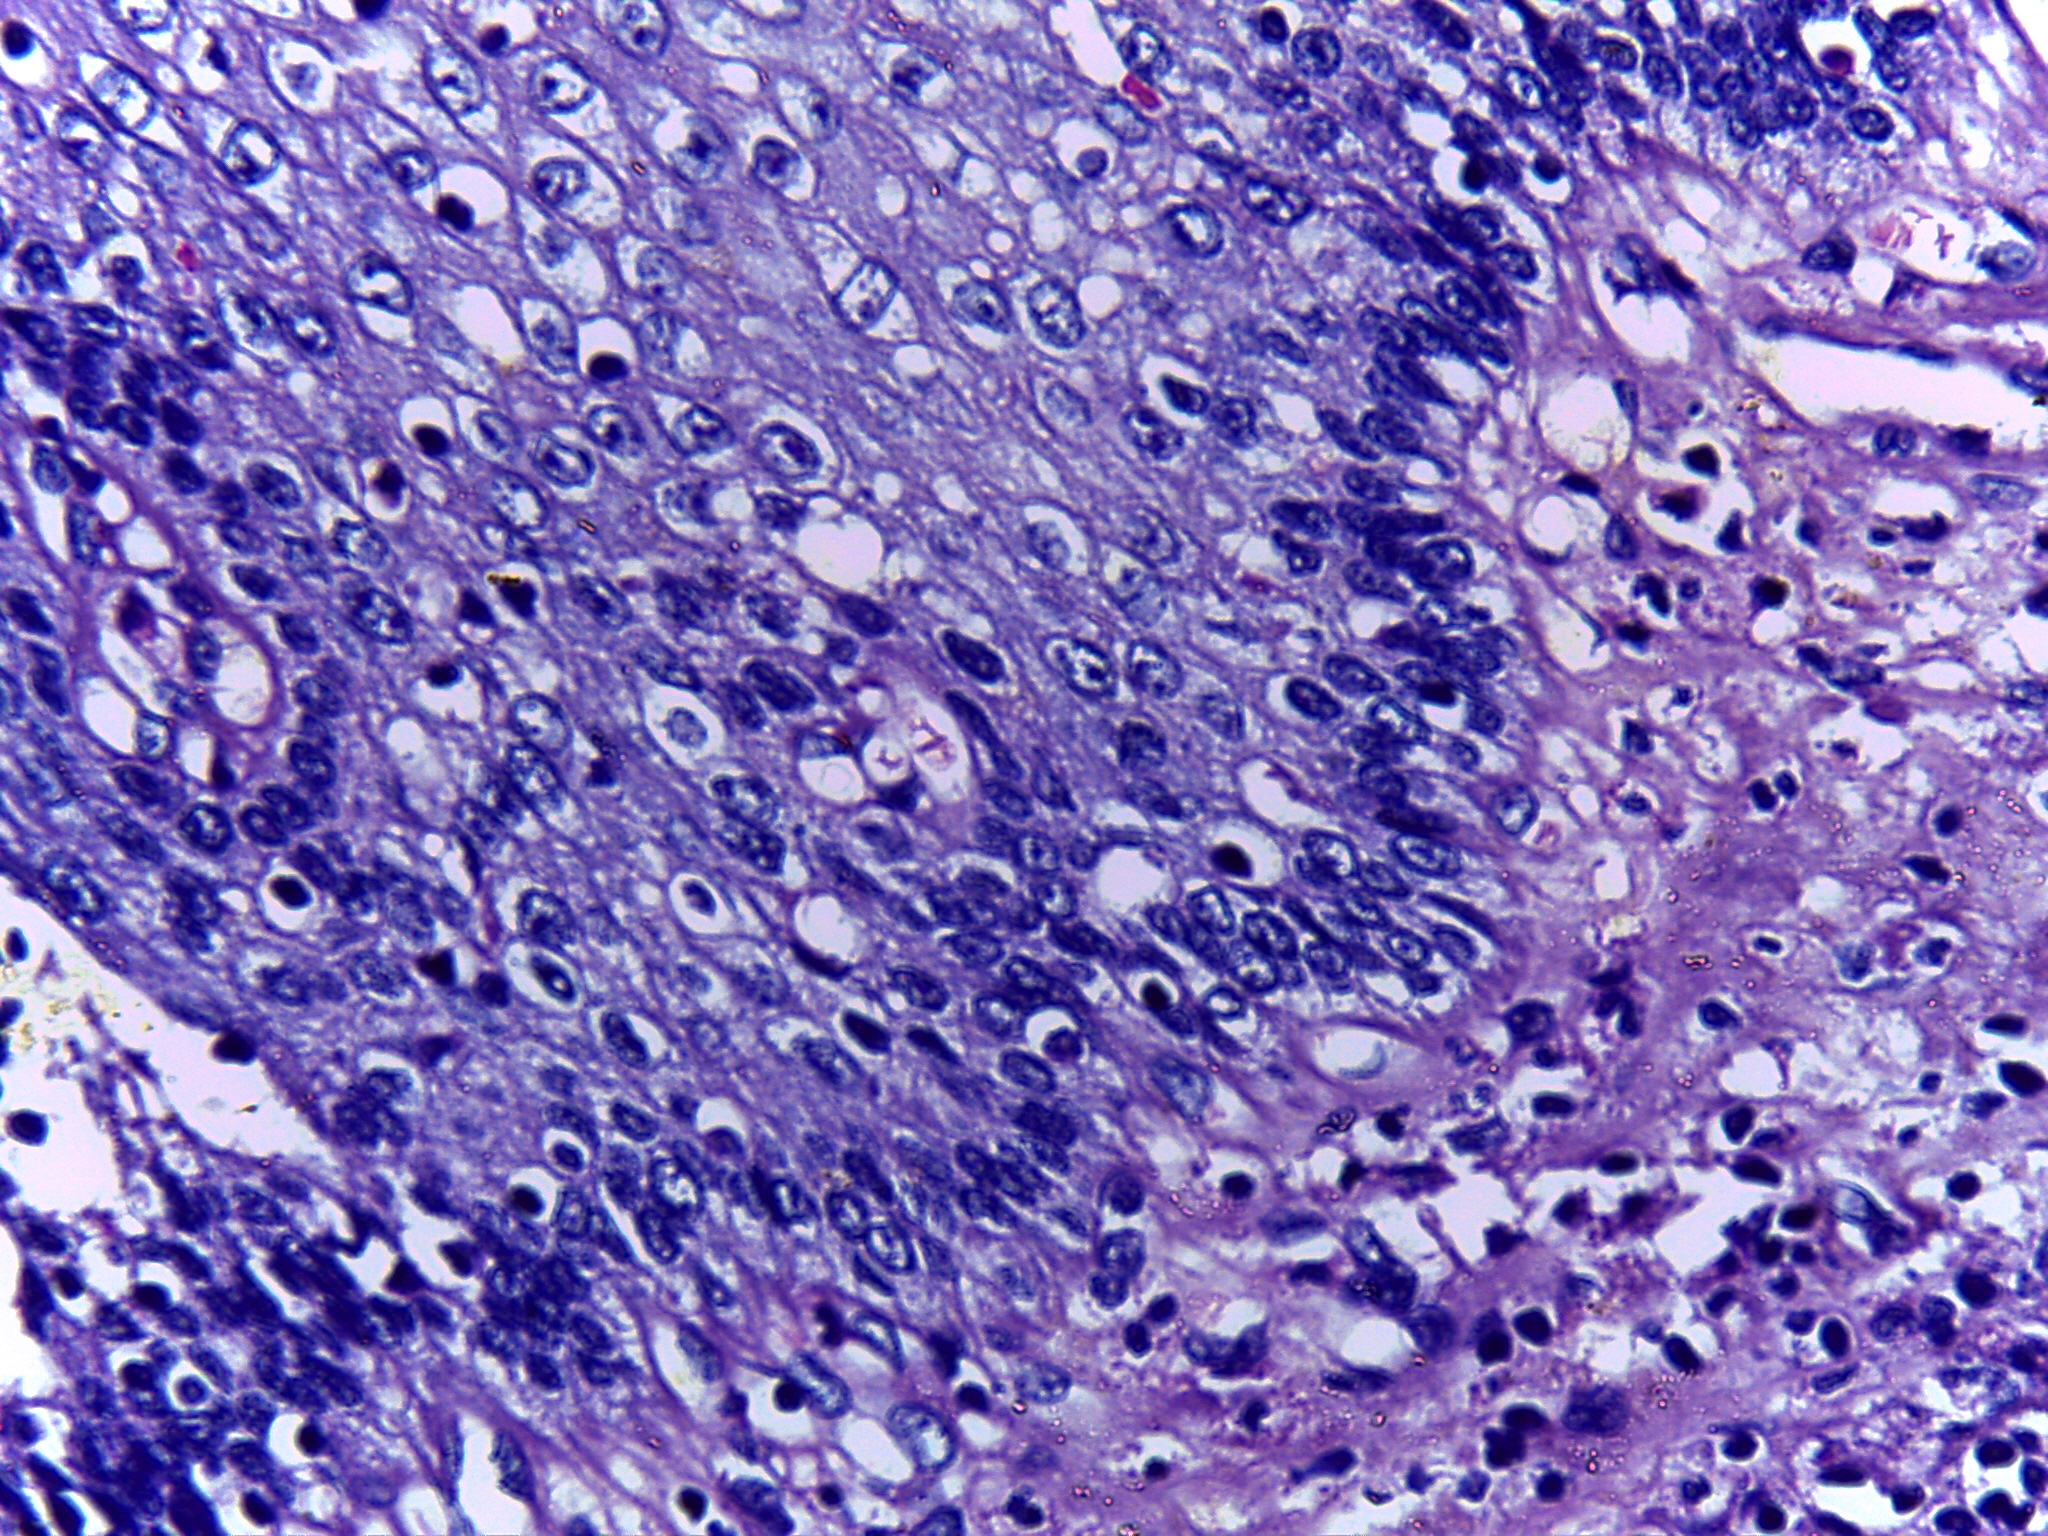
Diagnosis: Normal